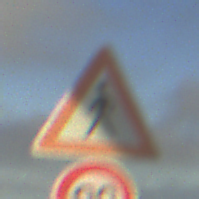
Verkehrszeichen: FussgaengerRechts
Zusatzzeichen unten: Geschwindigkeit90
Umgebung: Outdoor, Nature
Tageszeit: SunriseSunset
Wetter: PartlyCloudy
Licht: Natural
Jahreszeit: NotSpecified
Kontrast: HighContrast